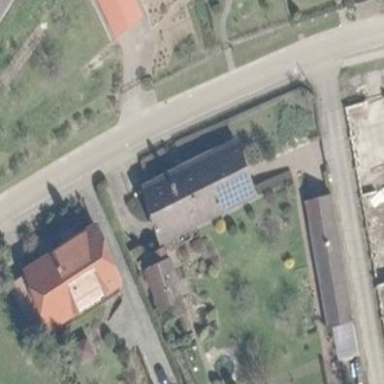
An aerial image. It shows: Gabled roof house.